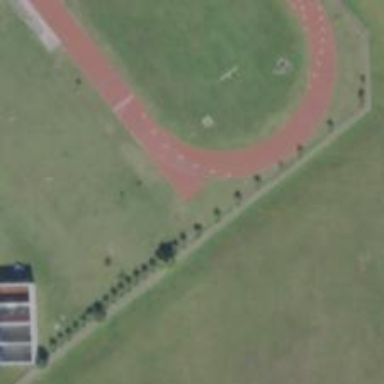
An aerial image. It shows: Track in leisure land.